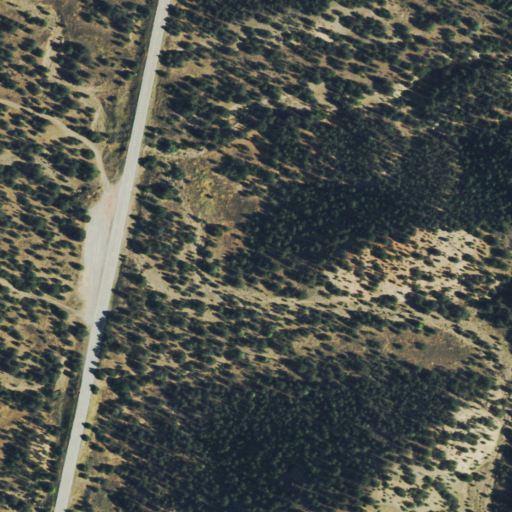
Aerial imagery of valley in Colorado named Rito Gulch containing evergreen forest, shrub, open development, low intensity development, and medium intensity development